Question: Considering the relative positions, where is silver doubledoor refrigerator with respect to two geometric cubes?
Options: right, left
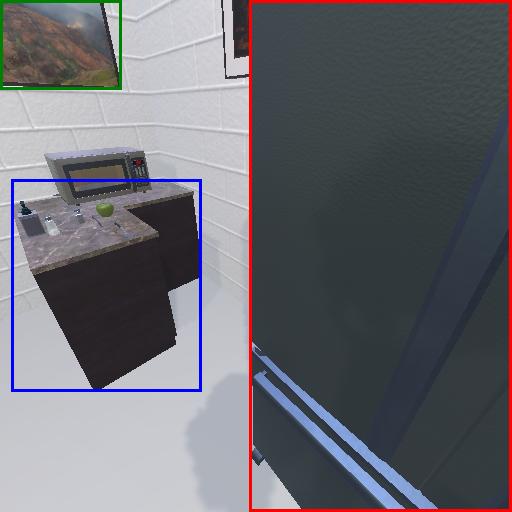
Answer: right